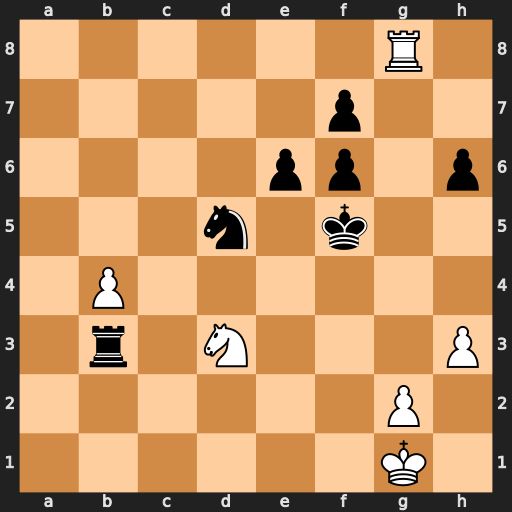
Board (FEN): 6R1/5p2/4pp1p/3n1k2/1P6/1r1N3P/6P1/6K1
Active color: w
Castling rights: -
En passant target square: -
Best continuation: g4+ Ke4 Nc5+ Kf4 Nxb3